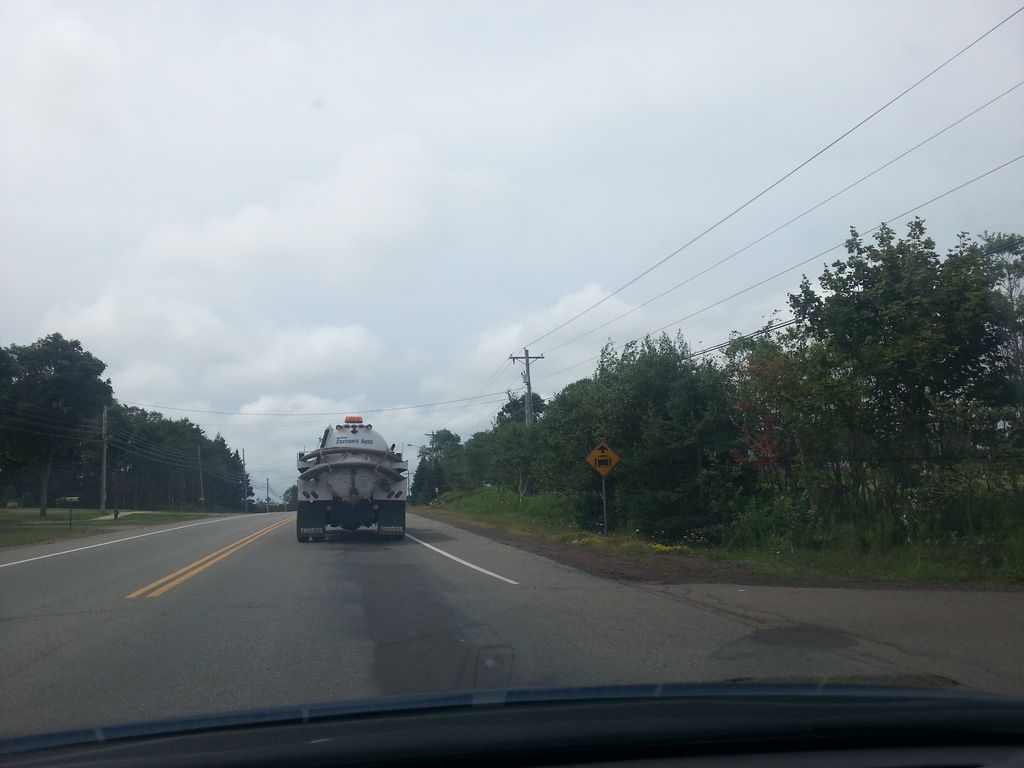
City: charlottetown